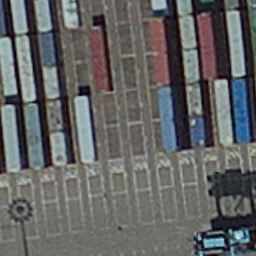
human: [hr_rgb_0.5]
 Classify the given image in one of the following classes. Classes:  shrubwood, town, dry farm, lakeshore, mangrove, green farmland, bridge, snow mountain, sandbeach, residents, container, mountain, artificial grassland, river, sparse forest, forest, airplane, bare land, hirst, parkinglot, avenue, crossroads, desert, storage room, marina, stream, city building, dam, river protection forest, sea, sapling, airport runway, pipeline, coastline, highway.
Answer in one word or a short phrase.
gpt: container